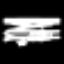
Label: bed